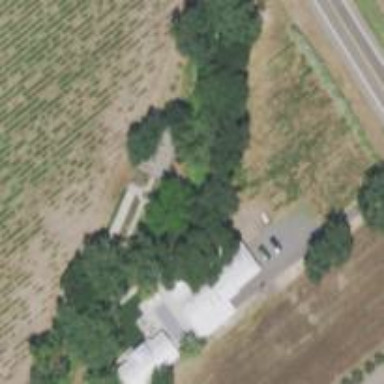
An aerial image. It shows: Vineyard growing grapes.